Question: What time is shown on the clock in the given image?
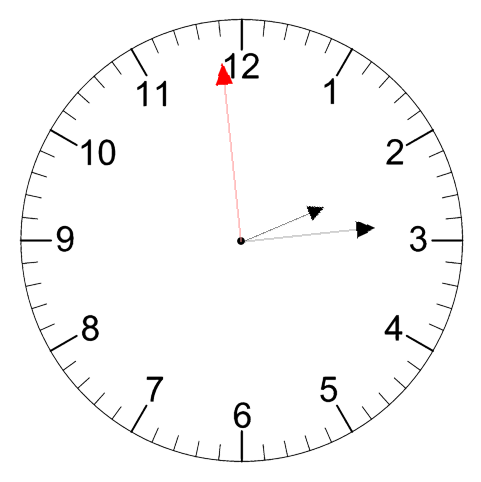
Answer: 02:13:59